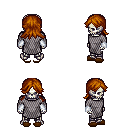
a pixel art fantasy rpg character, male body template, skeleton, chain mail, metal pants, brunette loose hair, white cloth bracers, brown slippers, four views (front, back, left, right), 2x2 character sprite sheet, small pixel art, hard edges, no anti-aliasing